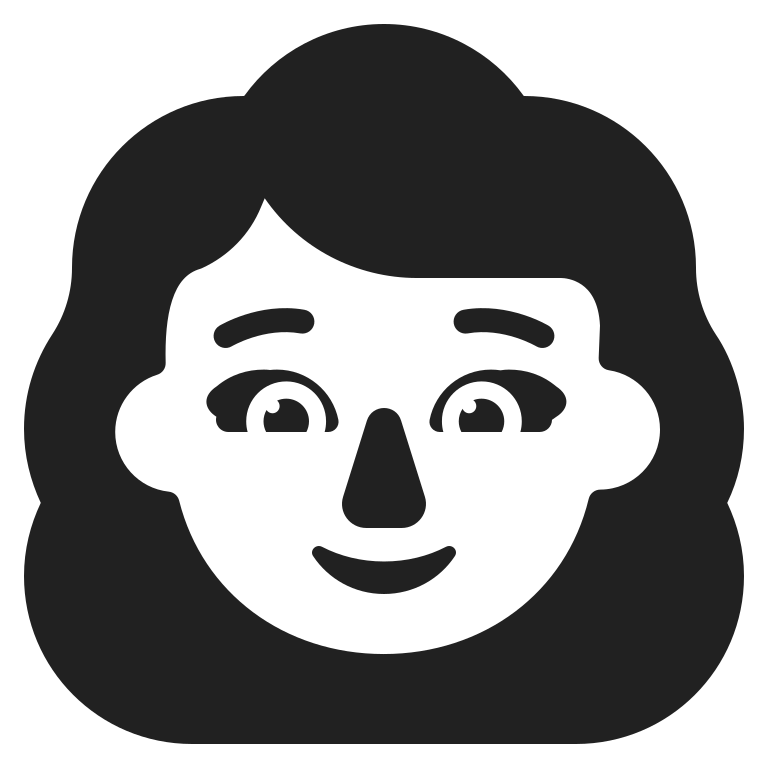
woman high contrast default